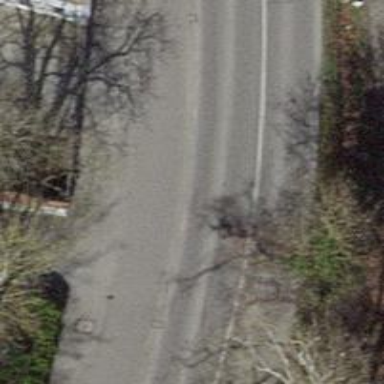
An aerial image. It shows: Asphalt path with cycleway surfaced in asphalt and footway surfaced in paving stones.